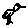
Label: bird